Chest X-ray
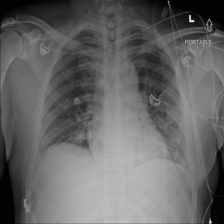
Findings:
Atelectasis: negative
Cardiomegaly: negative
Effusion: negative
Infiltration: positive
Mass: negative
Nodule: negative
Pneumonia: negative
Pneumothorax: negative
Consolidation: negative
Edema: negative
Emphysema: negative
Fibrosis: negative
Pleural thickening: negative
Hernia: negative